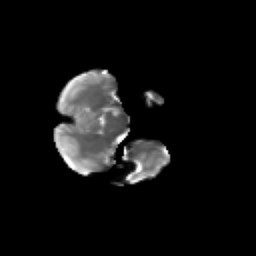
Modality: T2w
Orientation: axial
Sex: female
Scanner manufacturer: siemens
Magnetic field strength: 3 T
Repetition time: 5 s
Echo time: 0.071 s